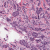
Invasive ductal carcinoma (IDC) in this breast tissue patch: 1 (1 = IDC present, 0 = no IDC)